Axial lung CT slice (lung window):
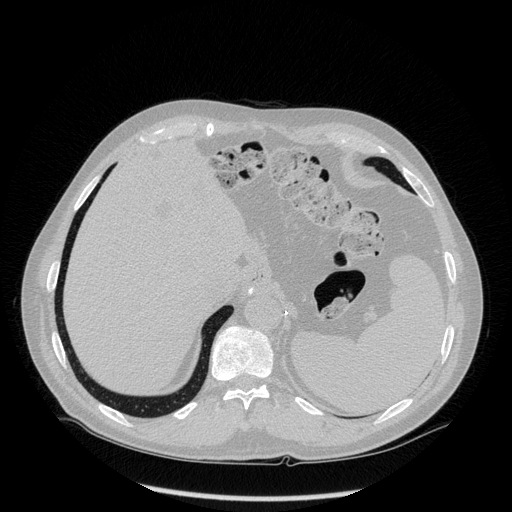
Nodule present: no